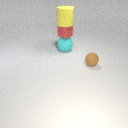
small red rubber cube above large cyan rubber sphere